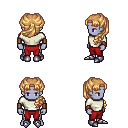
a pixel art fantasy rpg character, male body template, dark elf, purple skin, white long-sleeve shirt, red pants, light blonde princess hairstyle, leather bracers, metal boots, four views (front, back, left, right), 2x2 character sprite sheet, small pixel art, hard edges, no anti-aliasing